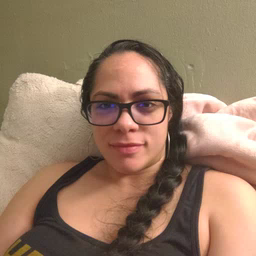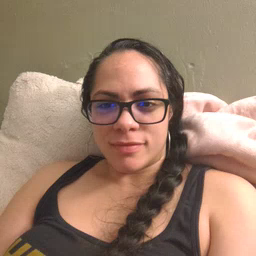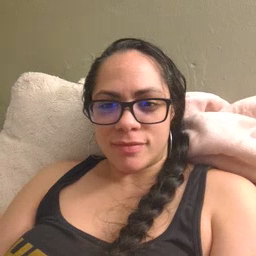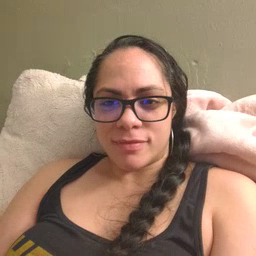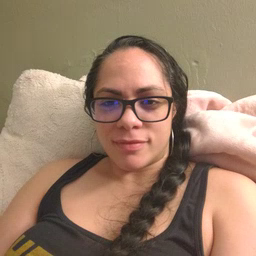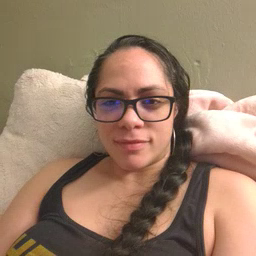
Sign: chair